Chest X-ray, AP view. Patient: 59 years old, sex F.
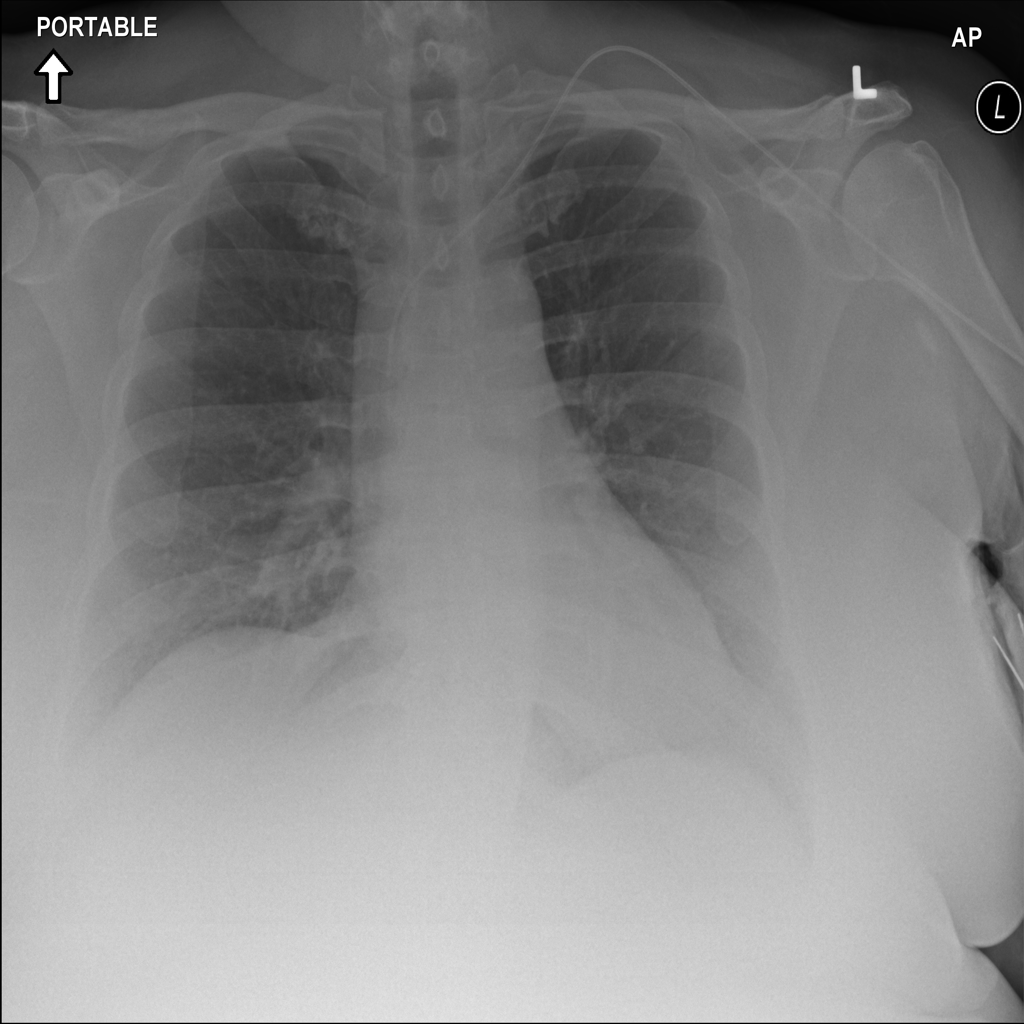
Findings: No Finding